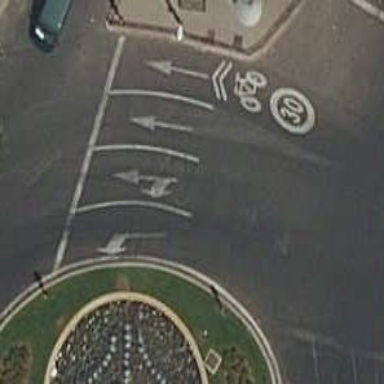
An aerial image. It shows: Road with traffic signals.